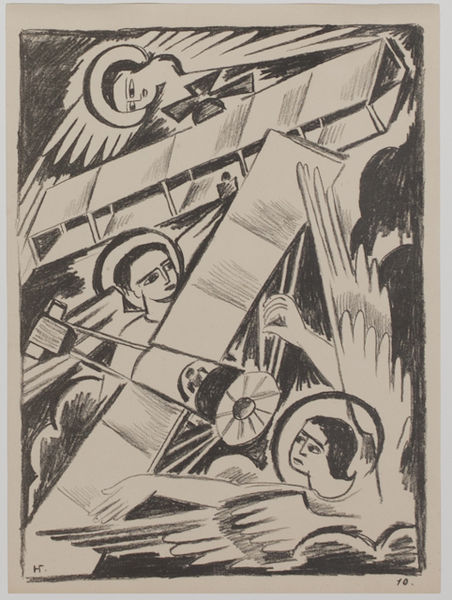
Titel: Angels and Aeroplanes, Angels and Aeroplanes
Künstler: Natal'ia Sergeevna Goncharova
Standort: Amherst (Massachusetts, USA)
Institution: Mead Art Museum, Amherst College
Schlagwörter: flügel, mann, köpfe, zeichnung, engel, abstrakt, kreuz, schwarz-weiß, heiligenschein, angels, drawing, sketch, faces, wings, abstract, eye, charcoal, flugzeuge, propeller, pilot, holy, halos, stern, airplanes